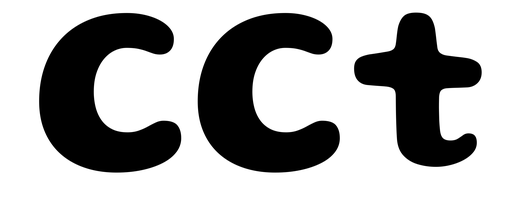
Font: Gluten_SemiBold